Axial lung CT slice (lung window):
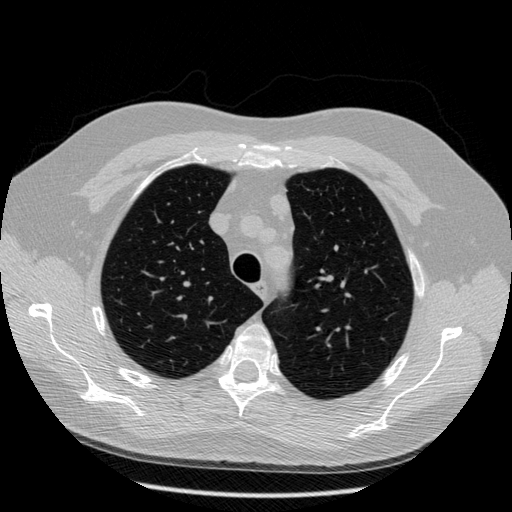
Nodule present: no